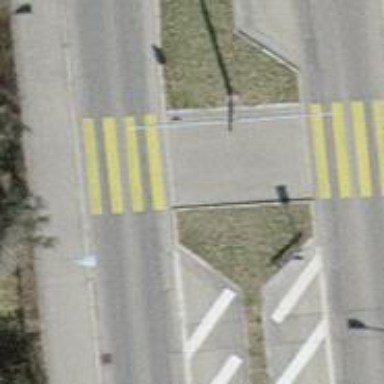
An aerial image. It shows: Paved footway with crossing.